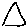
Label: triangle